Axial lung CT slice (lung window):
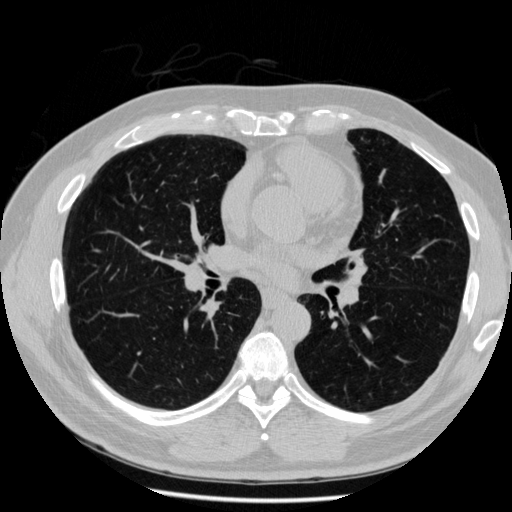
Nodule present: no